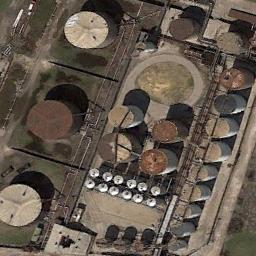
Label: storage_tank